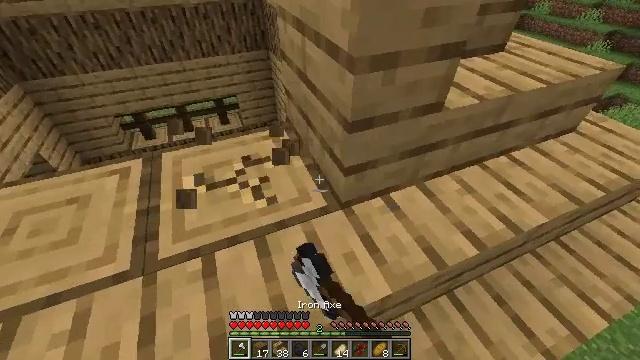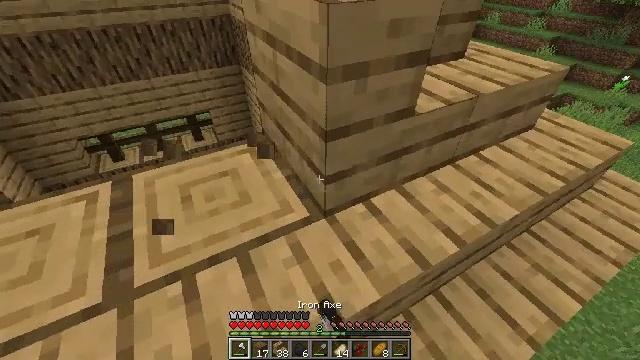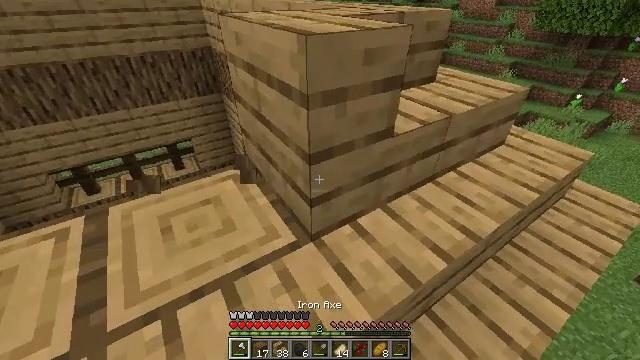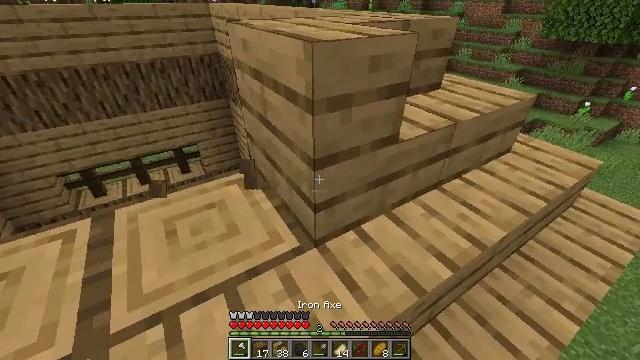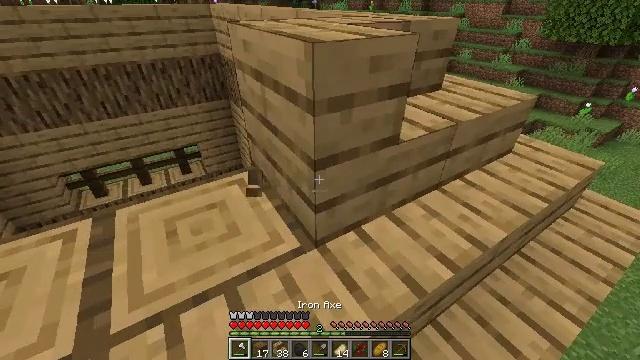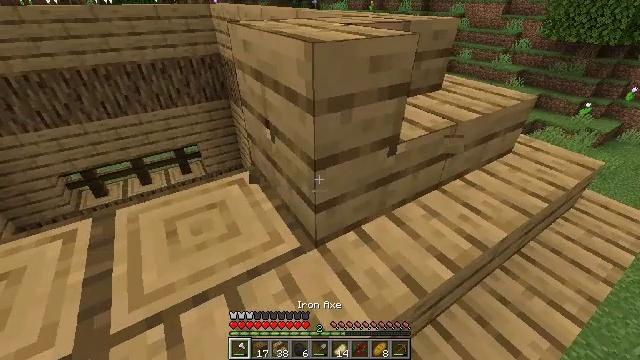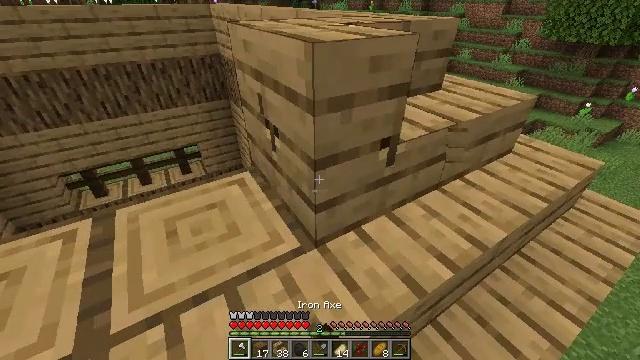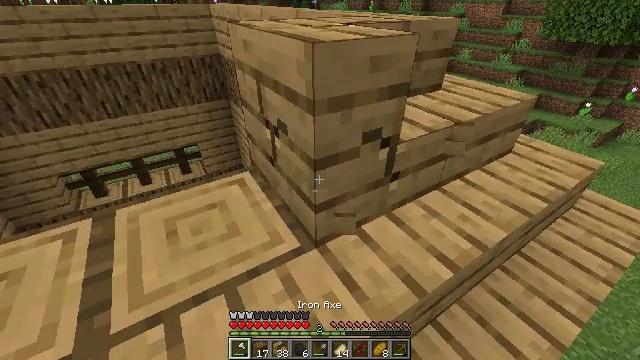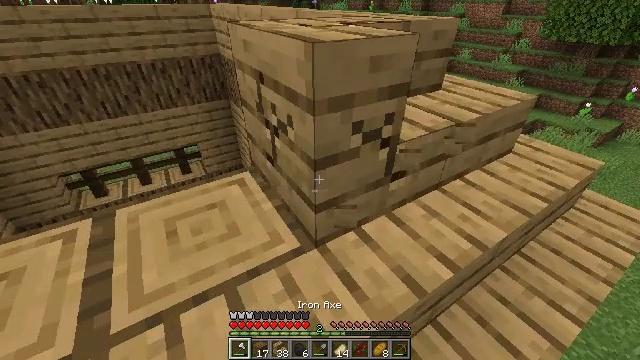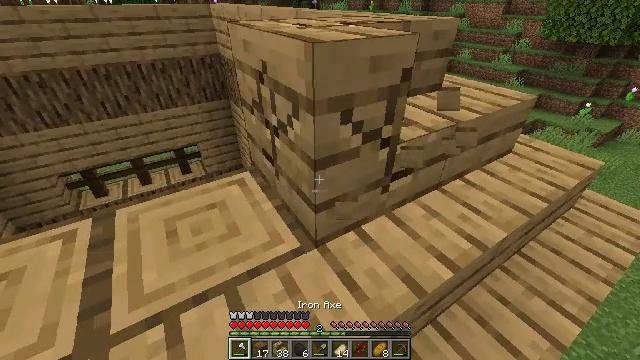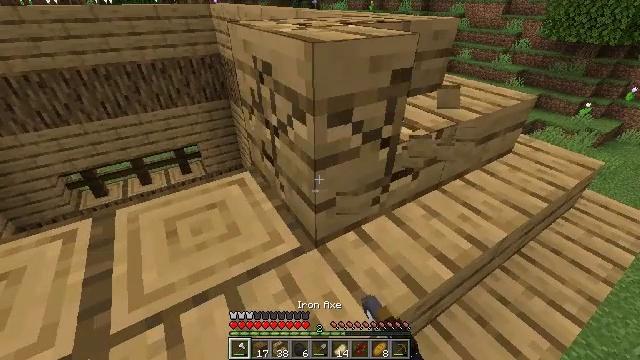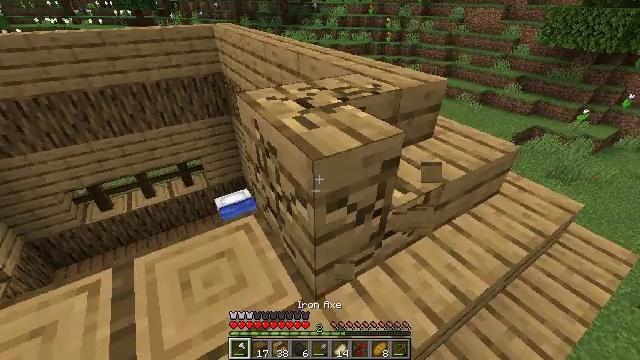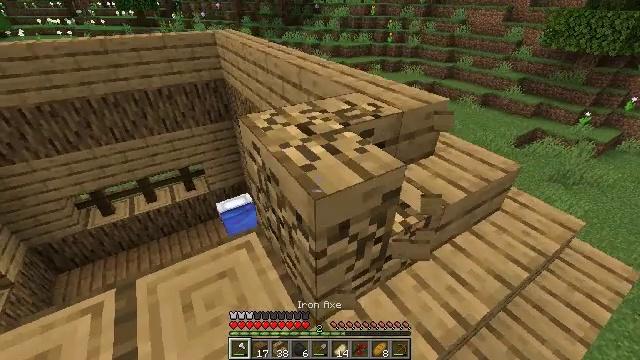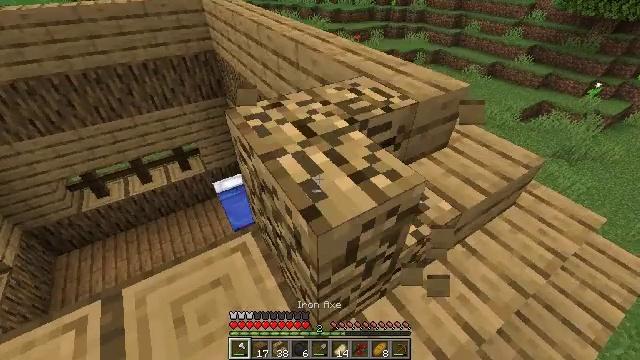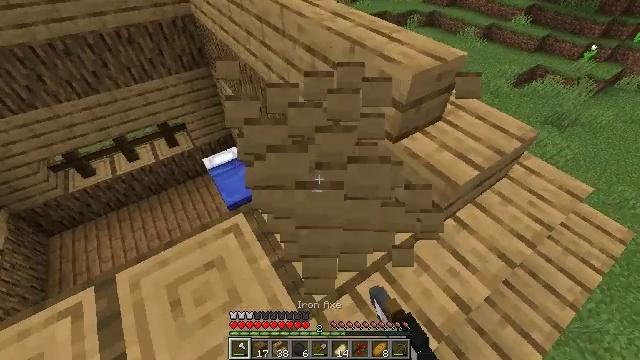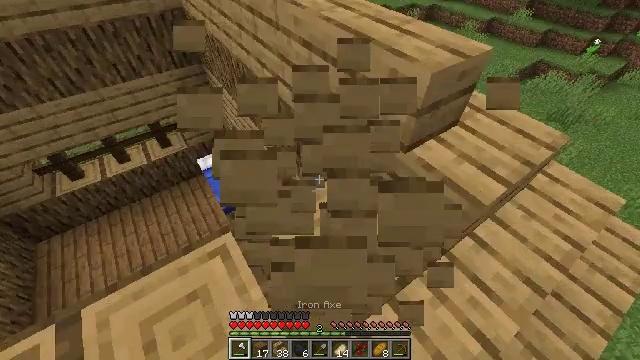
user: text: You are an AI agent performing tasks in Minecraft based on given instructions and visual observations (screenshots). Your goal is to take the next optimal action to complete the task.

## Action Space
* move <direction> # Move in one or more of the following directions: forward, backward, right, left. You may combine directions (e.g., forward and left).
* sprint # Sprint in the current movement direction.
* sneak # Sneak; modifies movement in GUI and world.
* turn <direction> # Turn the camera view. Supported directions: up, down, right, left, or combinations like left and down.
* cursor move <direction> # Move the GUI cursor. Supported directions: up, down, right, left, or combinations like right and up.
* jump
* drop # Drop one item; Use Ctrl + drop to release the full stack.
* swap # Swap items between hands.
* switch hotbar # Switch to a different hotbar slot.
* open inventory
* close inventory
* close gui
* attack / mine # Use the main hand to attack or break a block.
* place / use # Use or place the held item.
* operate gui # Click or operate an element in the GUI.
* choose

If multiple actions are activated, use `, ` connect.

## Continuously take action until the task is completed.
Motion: motion action
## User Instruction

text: Mine oak stairs.
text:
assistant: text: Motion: turn right and up
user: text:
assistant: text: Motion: turn right and up
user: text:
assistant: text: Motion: turn left and up
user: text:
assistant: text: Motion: no_op
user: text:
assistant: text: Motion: attack / mine
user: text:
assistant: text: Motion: attack / mine
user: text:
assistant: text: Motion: attack / mine
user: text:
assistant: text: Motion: attack / mine
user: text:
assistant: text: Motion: attack / mine
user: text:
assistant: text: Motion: attack / mine
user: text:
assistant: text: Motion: move forward, attack / mine
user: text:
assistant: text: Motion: move forward, attack / mine
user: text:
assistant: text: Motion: move forward, turn down, attack / mine
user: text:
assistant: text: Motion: move forward, sneak, turn right and down, attack / mine
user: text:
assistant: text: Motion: move forward, sneak, attack / mine
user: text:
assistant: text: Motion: move forward, sneak, attack / mine
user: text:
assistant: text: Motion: move forward, sneak, attack / mine
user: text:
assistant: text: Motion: move forward, sneak, turn left, attack / mine
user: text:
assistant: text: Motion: sneak, switch to hotbar 3